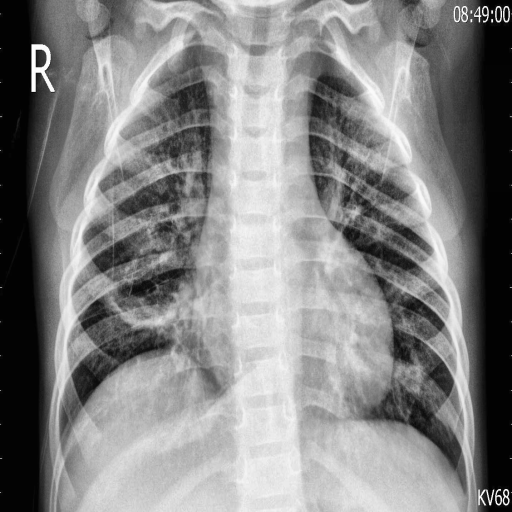
Finding: PNEUMONIA